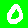
Digit: 0